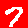
Digit: 7